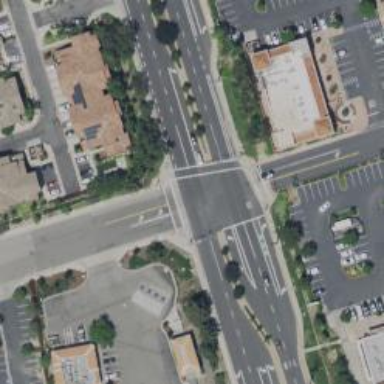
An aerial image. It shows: Secondary road with separate asphalt sidewalk.